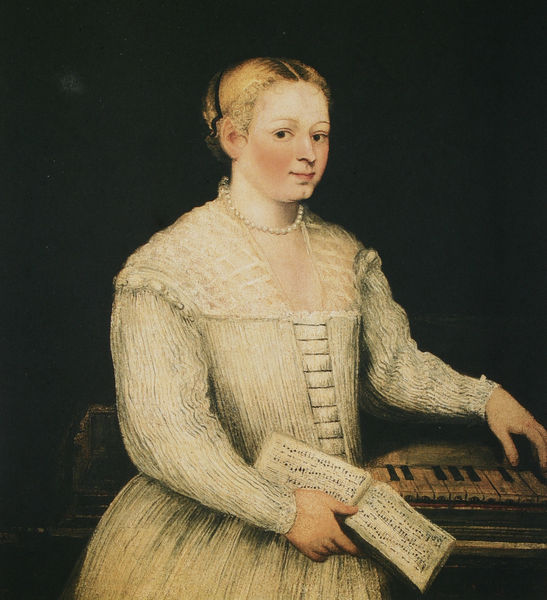
Titel: Selbstbildnis
Künstler: Marietta Robusti
Standort: Florenz
Institution: Galleria degli Uffizi
Schlagwörter: dunkel, hand, weiß, grün, mädchen, frau, frisur, haar, hell, hintergrund, kleid, licht, mund, männer, nase, ohr, orange, schmuck, schwarz, blick, dame, blond, jung, augen, falten, gesicht, kleidung, knoten, spitze, stehen, ärmel, bildnis, hände, portrait, porträt, bach, gewand, haare, adel, spitzen, musik, haarreif, kinn, locken, ohren, perlen, potrait, renaissance, scheitel, kinder, rund, lächeln, dutt, wangen, mieder, noten, kette, cremefarben, haarband, spielen, zopf, grübchen, streng, klavier, notenblatt, notenheft, pianistin, piano, rüschen, perlenkette, geschminkt, halskette, foto, buch, tasten, künstlerin, heft, doppelkinn, dreiviertelporträt, geschnürt, adelig, plissiert, röte, musikerin, kauffmann, note, gerötet, notenbuch, tastatur, furche, cembalo, riegel, aufen, rotwangig, klaviatur, spinett, hausmusik, clavicord, klaviertasten, perlkette, notenbüchlein, chlavichord, aufsteckfrisur, paino, speieln, notnebuch